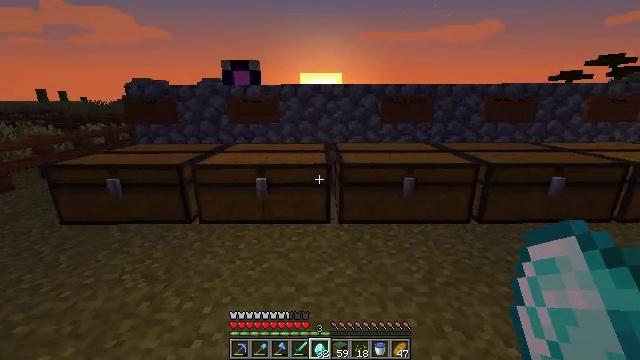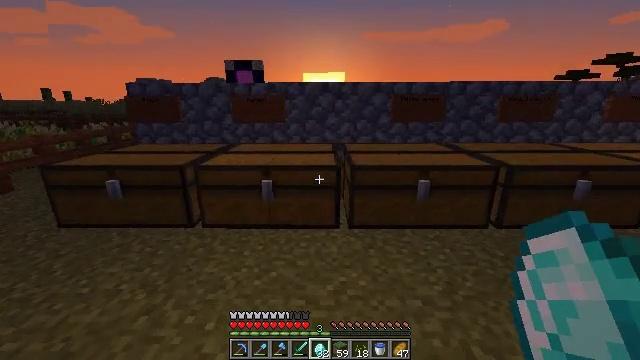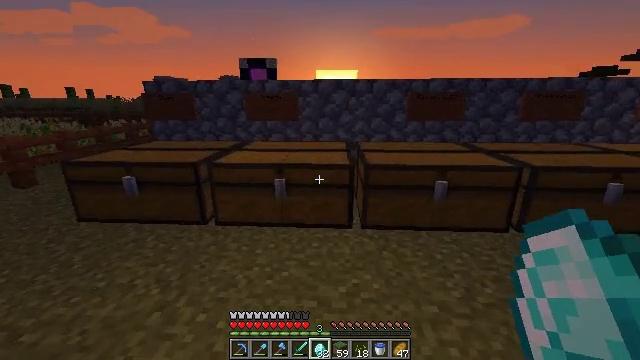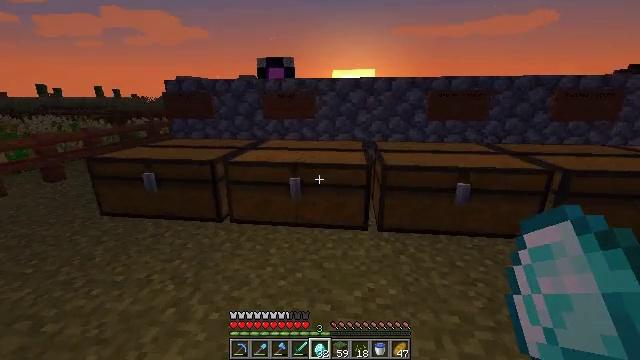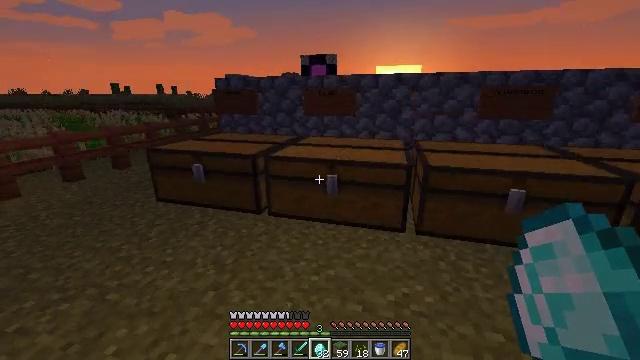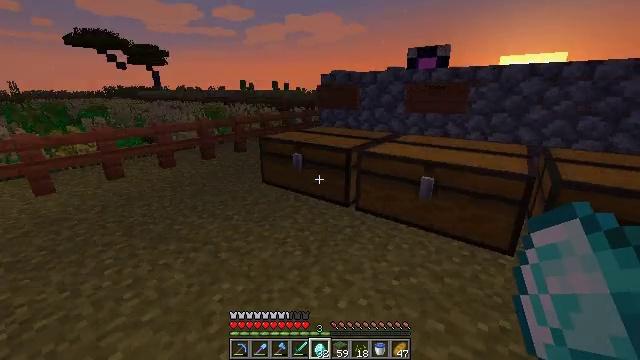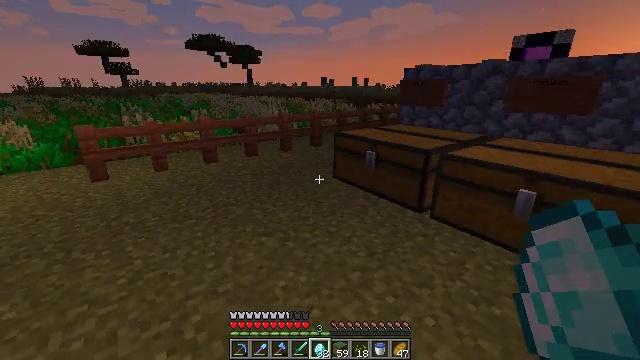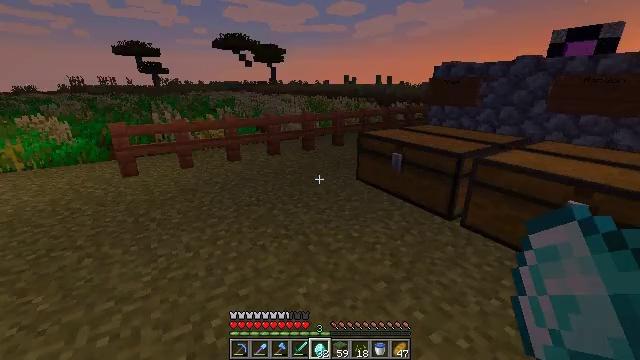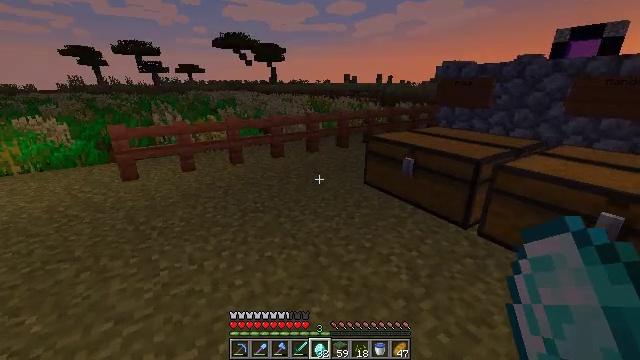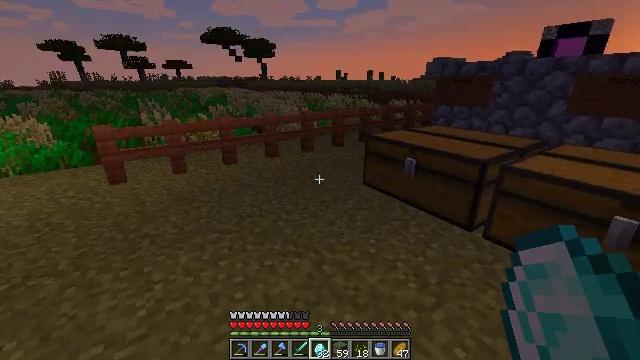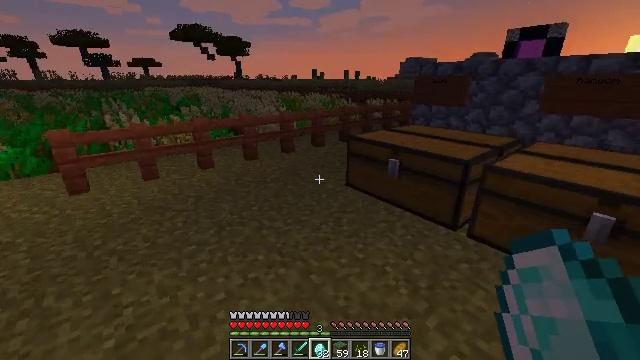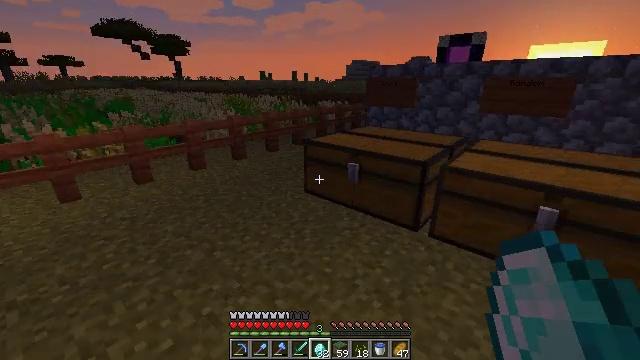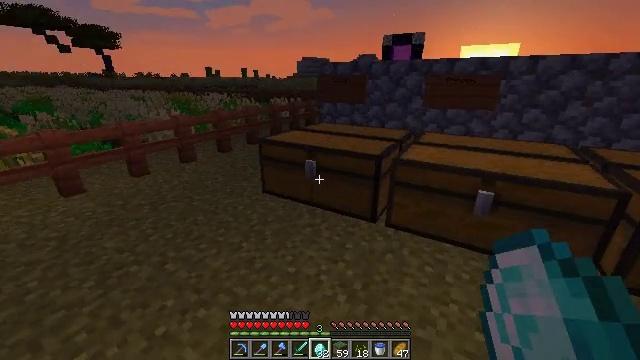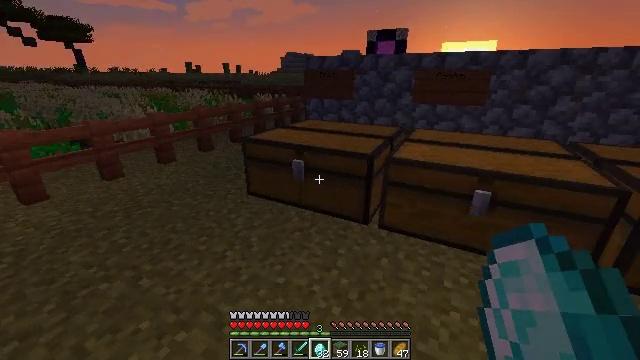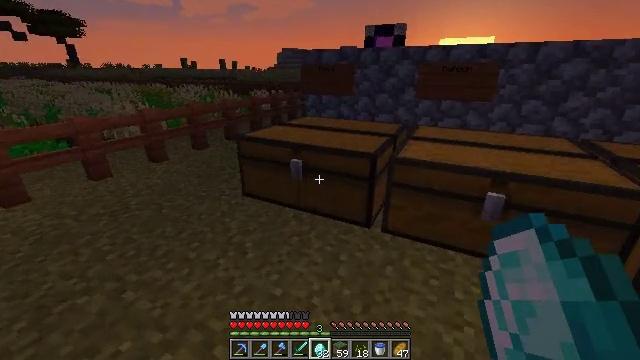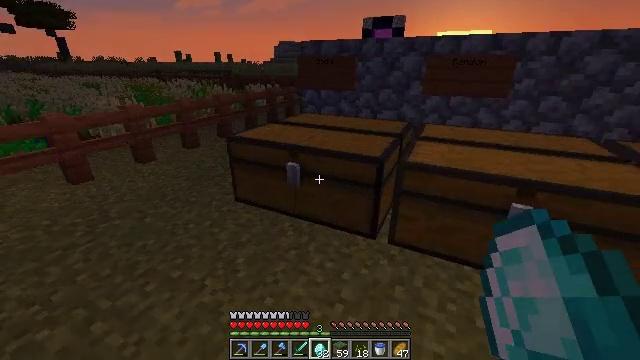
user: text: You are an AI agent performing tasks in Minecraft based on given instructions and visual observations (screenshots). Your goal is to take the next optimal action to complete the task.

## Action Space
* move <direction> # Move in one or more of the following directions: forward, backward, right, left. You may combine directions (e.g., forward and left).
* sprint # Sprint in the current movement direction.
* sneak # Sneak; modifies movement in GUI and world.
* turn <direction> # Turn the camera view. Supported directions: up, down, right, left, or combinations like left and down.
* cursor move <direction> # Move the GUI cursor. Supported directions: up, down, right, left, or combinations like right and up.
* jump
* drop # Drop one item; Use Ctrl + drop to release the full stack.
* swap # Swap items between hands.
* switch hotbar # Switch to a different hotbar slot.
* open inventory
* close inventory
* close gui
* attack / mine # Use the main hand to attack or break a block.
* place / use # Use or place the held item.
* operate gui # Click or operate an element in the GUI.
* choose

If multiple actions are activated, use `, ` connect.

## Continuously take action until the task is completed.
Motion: motion action
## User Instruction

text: Drop a grass block.
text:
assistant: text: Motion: no_op
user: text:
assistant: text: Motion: turn left
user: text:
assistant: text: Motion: turn left
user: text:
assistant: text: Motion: turn left
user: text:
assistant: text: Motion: turn left
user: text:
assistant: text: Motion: move forward, turn left
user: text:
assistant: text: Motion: move forward and move left, turn left
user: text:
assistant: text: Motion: move forward and move left
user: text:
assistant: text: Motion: move forward and move left, turn right
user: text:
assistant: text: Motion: move forward, turn right
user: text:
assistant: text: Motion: move forward, turn right
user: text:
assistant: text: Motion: move forward, turn right
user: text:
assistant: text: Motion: move forward, turn right
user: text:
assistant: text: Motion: move forward
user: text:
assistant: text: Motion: move forward, turn down
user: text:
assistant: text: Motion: move forward, turn down
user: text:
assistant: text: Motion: move forward
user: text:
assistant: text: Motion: move forward, turn right and down
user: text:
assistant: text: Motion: move forward, turn right
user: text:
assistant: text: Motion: move forward, turn right
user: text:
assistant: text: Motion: move forward
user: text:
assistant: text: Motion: move forward
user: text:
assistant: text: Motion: move forward and move right, turn right
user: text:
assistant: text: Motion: move forward and move right, turn right
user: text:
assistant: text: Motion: move right, turn right
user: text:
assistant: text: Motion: move right, turn right
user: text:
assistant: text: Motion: move right, turn right
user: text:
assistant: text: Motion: move right, turn right
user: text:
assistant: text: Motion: move right
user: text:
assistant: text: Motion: move right